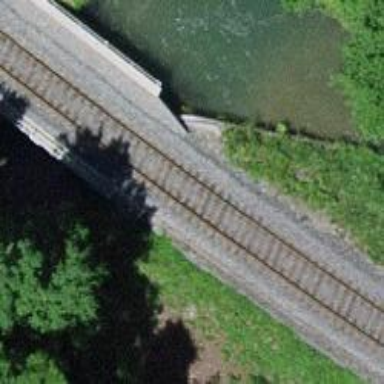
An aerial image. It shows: Bridge over electrified railway with contact line.